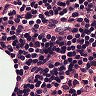
Metastatic tissue present: no